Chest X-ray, PA view. Patient: 61 years old, sex M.
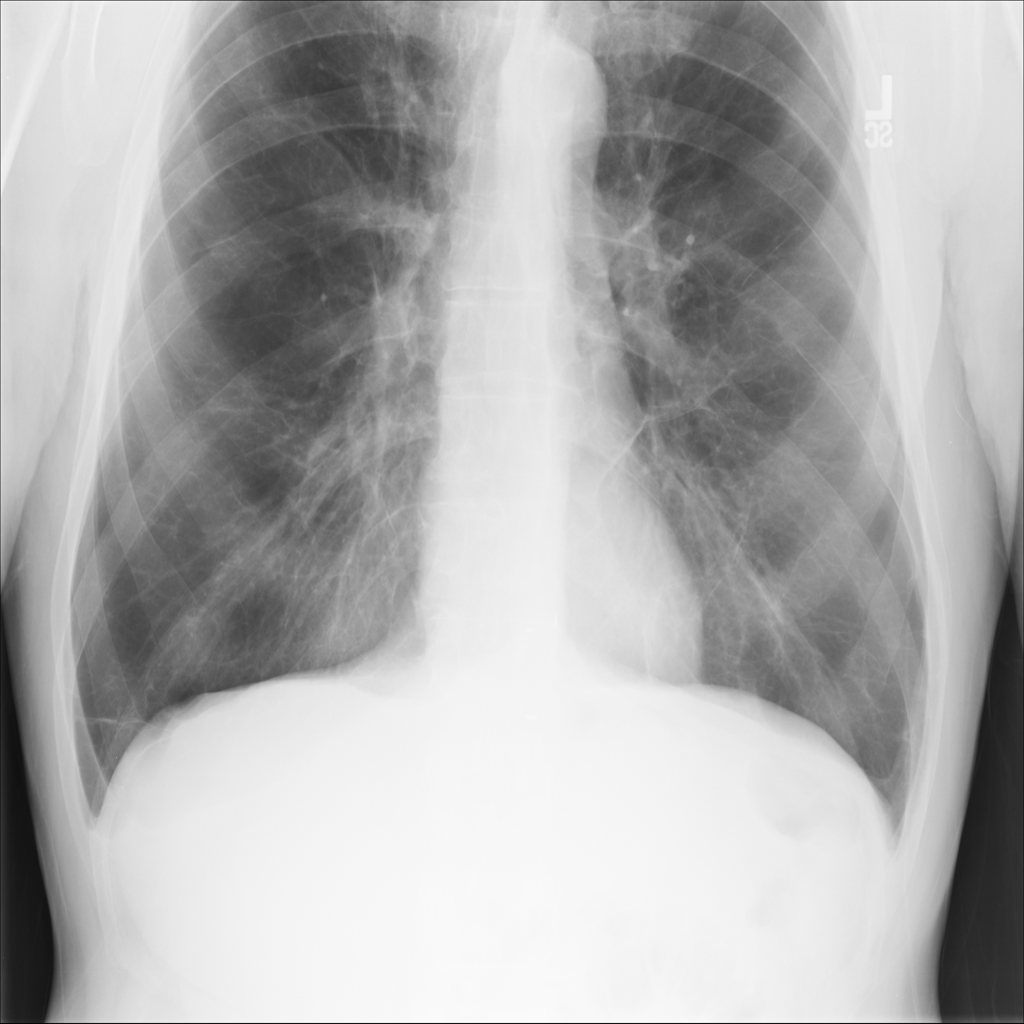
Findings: Pneumothorax